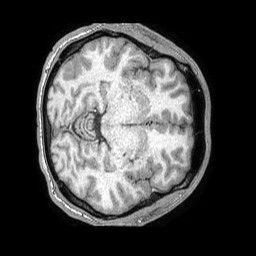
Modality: T1w
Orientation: axial
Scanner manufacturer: philips
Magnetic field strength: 1.5 T
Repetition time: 0.007518 s
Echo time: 0.003426 s